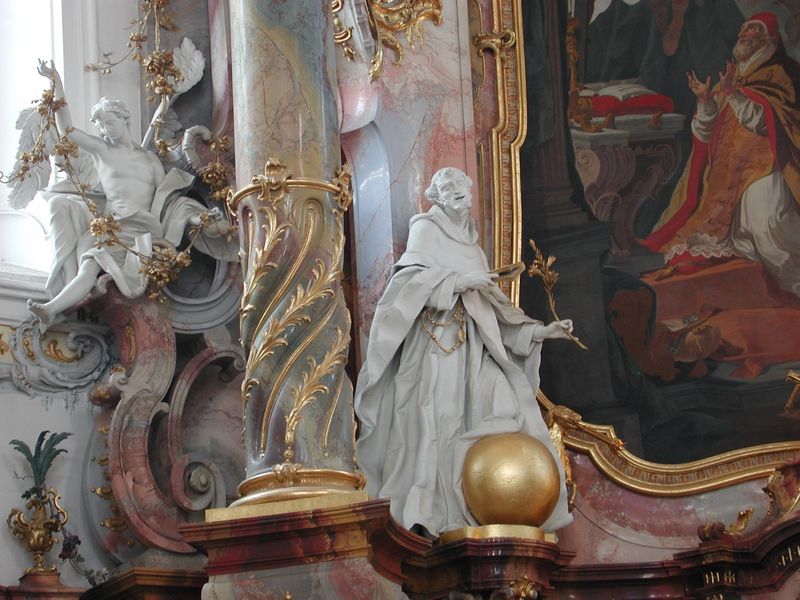
Titel: Ottobeuren, Klosterkirche
Künstler: Christoph Vogt
Standort: Ottobeuren, Klosterkirche (EU - D - Bayern)
Schlagwörter: marmor, säule, barock, kirche, engel, stuck, vergoldet, zweig, petrus, evangelist, neumann, bpapst